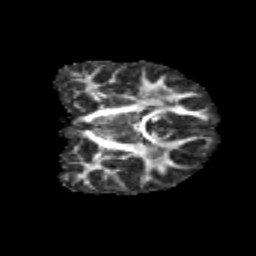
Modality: FA
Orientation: coronal
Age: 13
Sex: male
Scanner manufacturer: siemens
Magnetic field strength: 3 T
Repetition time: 3.8 s
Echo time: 0.07 s